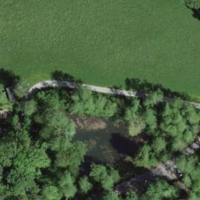
EUNIS habitat code: 52
Species observed at this site:
Allium ursinum
Lamium galeobdolon
Fragaria vesca
Geranium robertianum